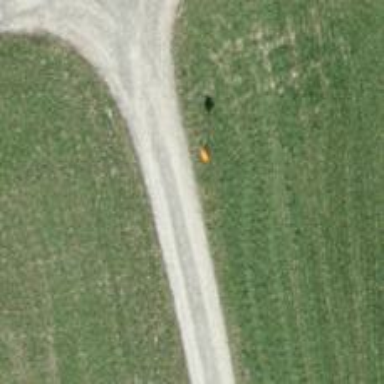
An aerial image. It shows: Orange pipeline marker.